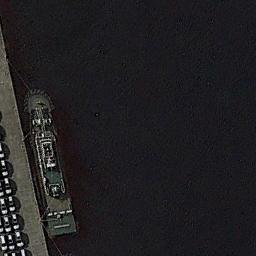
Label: ship